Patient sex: M
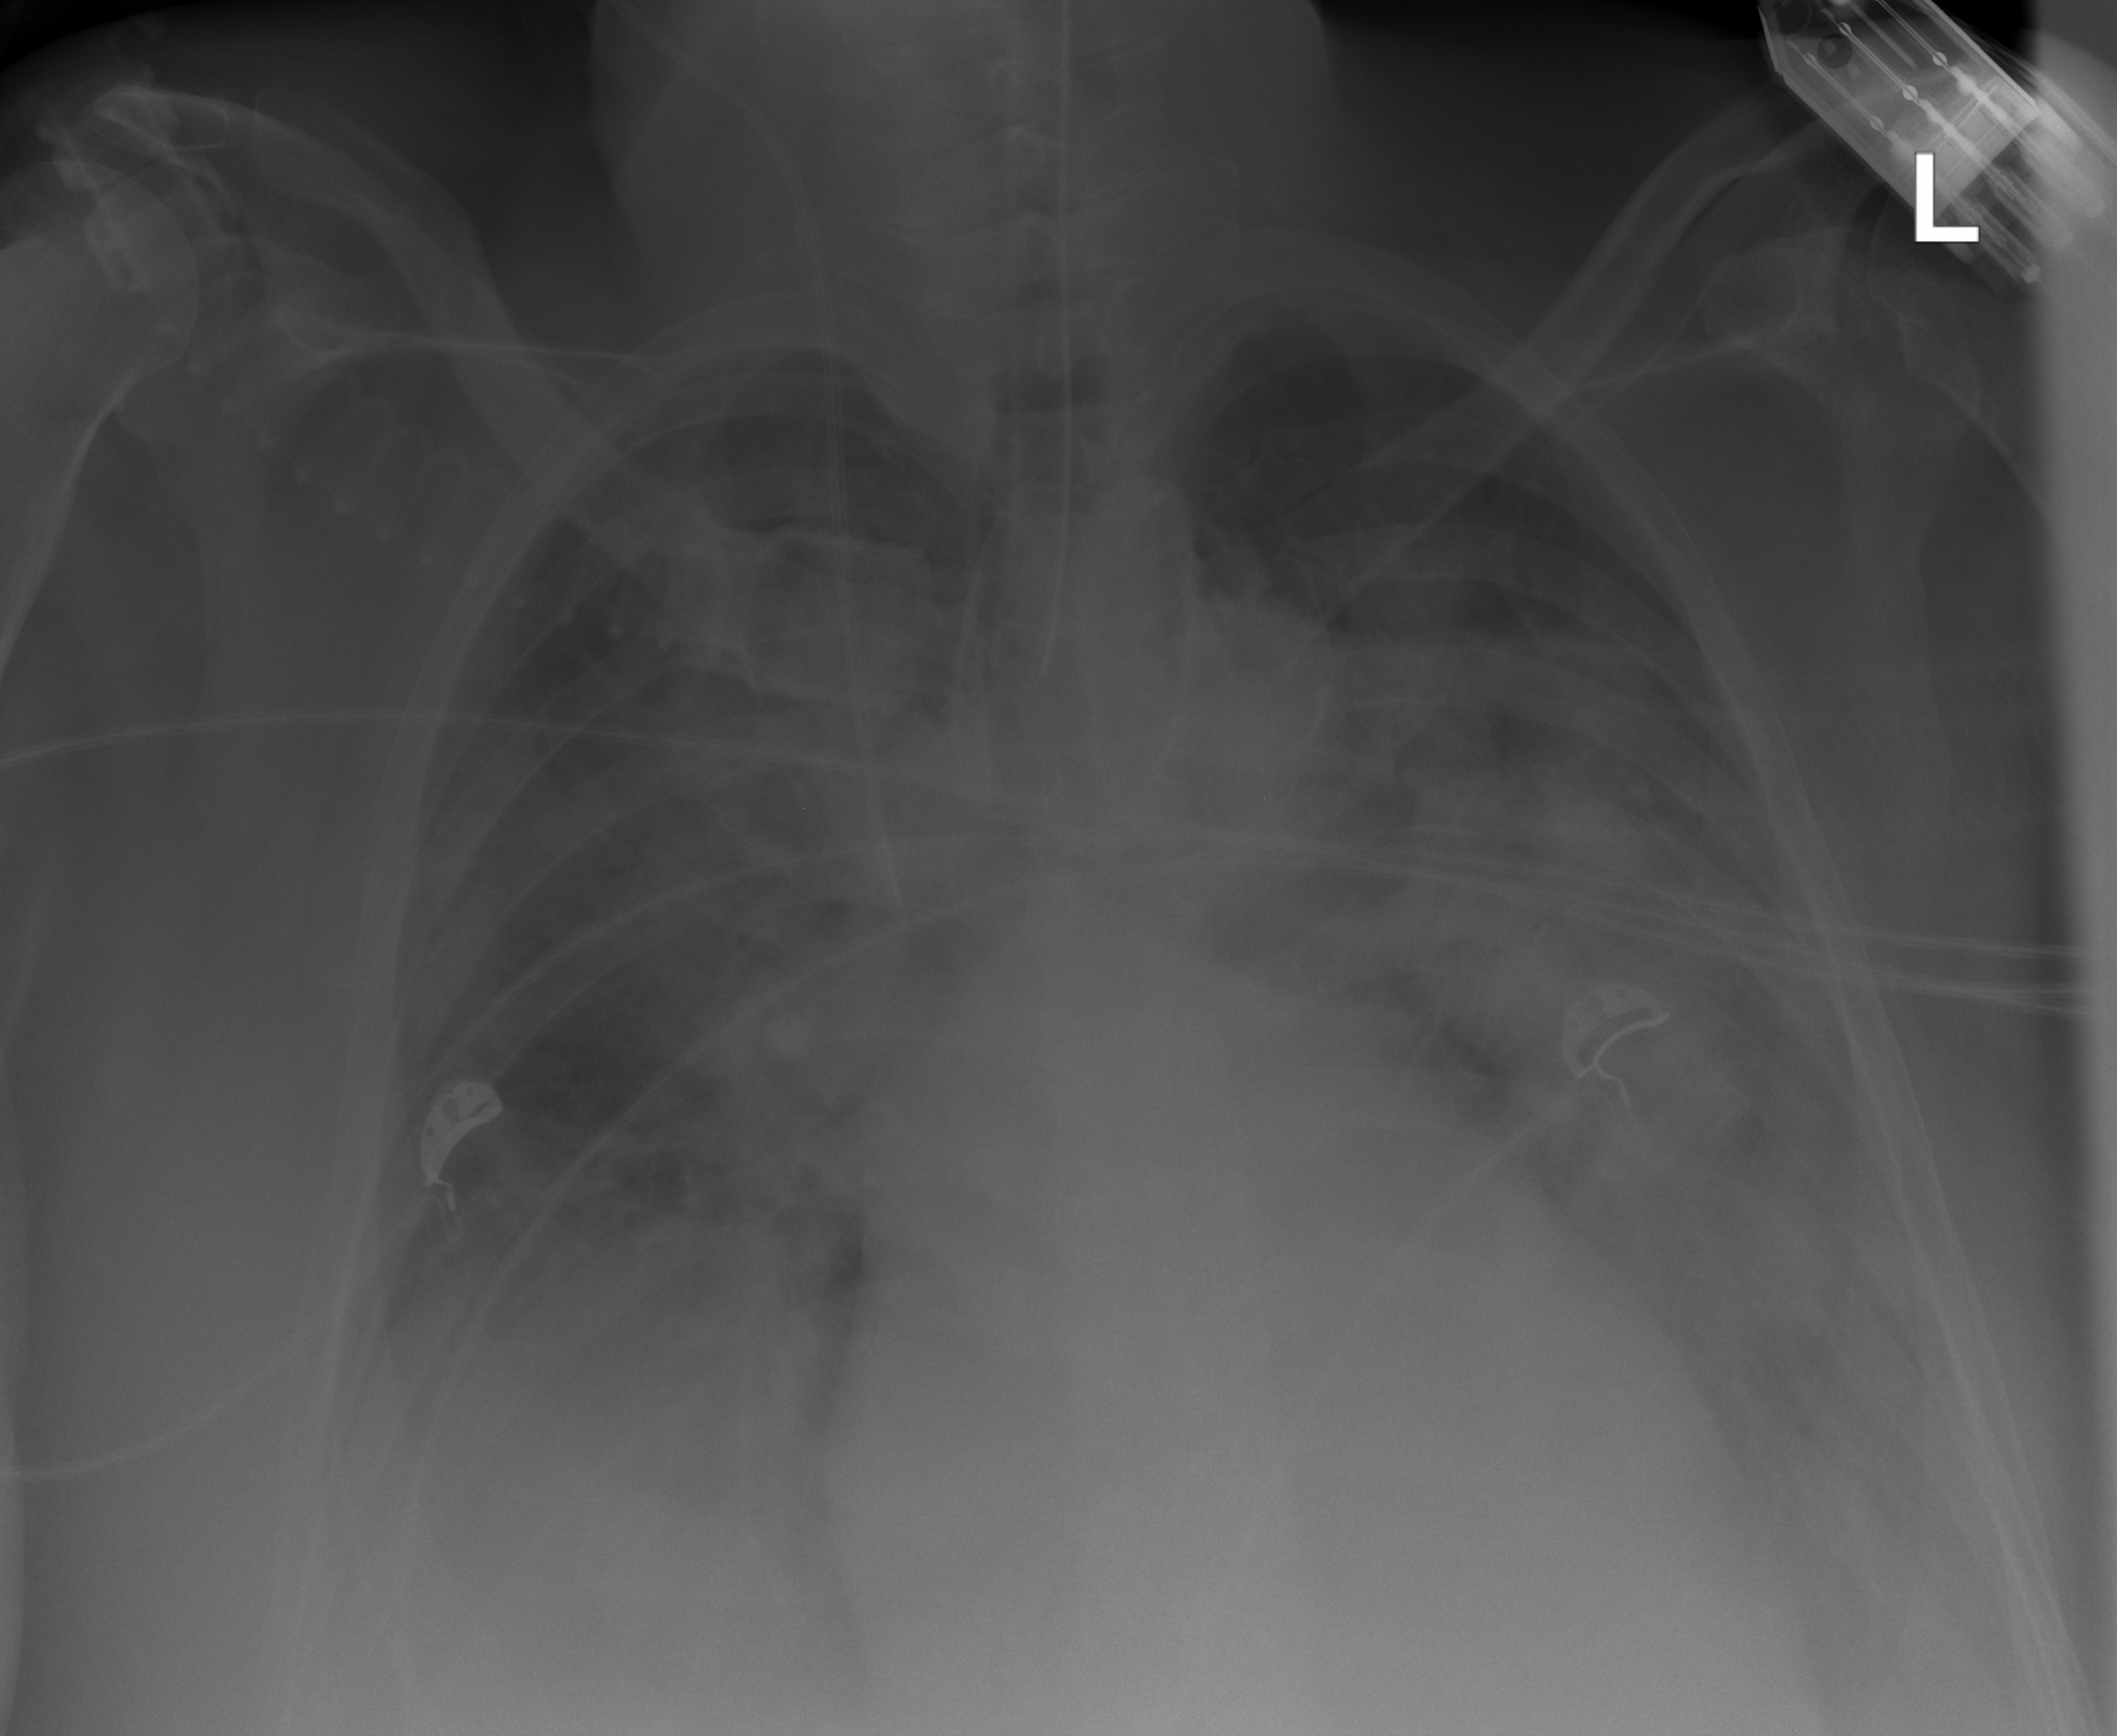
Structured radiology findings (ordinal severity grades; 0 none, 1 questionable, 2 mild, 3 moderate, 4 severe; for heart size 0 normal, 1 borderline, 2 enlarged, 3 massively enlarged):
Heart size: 0
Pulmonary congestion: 3
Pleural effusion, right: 2
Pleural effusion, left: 2
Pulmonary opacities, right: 3
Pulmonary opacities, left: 3
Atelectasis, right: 3
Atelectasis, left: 3